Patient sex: F
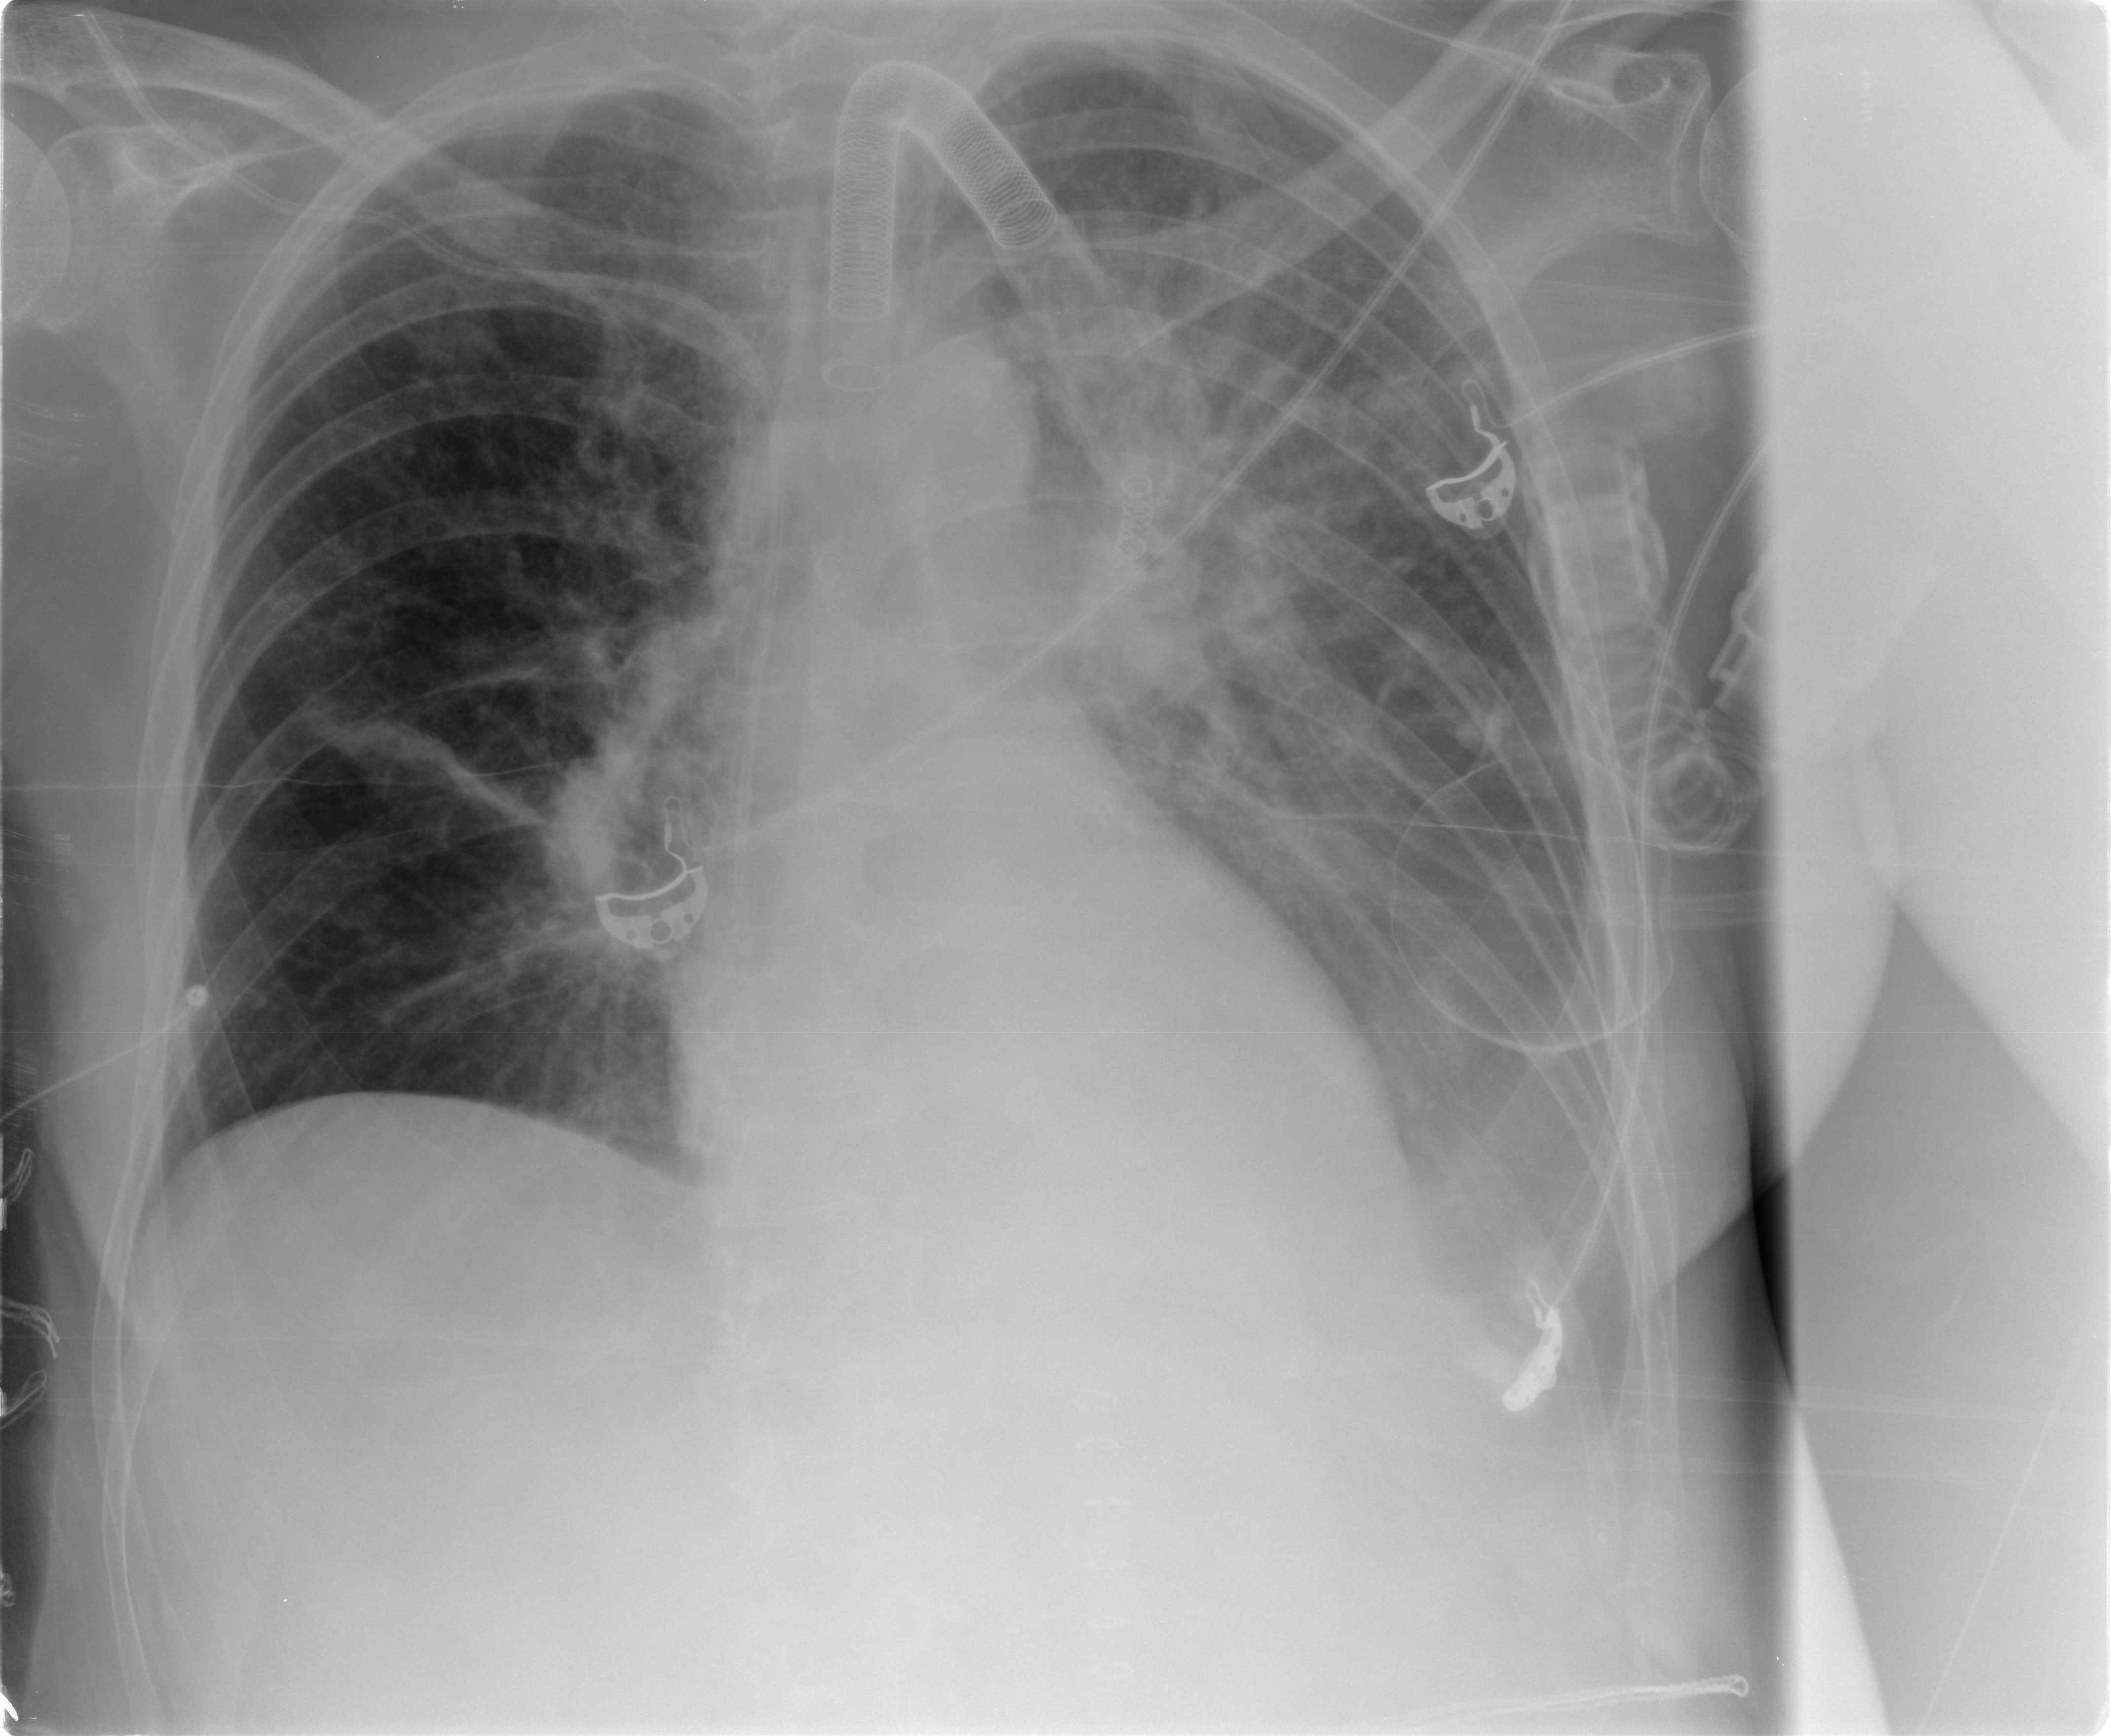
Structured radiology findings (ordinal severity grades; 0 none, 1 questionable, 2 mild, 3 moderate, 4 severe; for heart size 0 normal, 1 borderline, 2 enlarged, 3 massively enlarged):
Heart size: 0
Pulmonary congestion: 0
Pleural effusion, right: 0
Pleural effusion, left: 2
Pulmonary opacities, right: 0
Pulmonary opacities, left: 2
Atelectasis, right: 0
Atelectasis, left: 2